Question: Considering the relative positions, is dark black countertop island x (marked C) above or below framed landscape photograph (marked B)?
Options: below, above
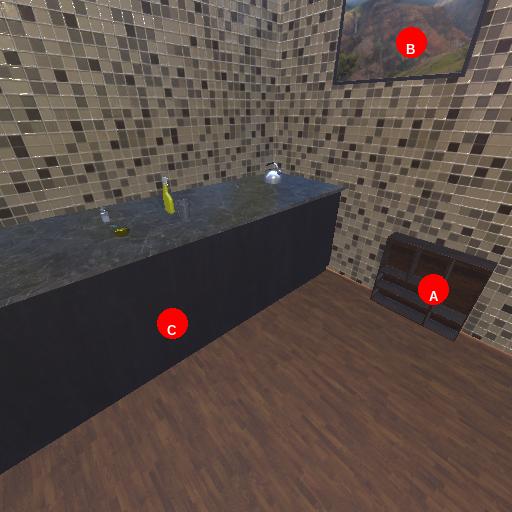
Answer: below